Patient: sex F, age 28
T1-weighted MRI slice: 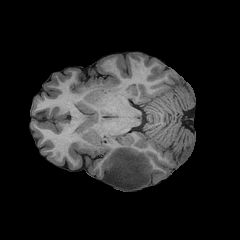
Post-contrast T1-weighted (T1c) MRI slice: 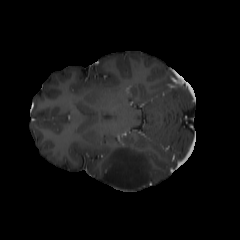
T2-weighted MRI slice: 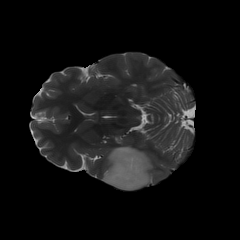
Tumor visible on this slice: yes
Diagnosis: Astrocytoma, IDH-mutant
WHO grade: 2